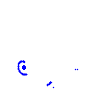
Particle: pion